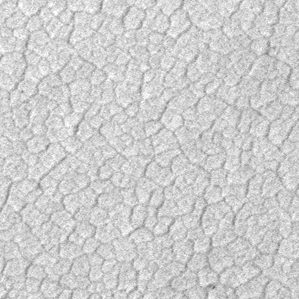
Label: frost